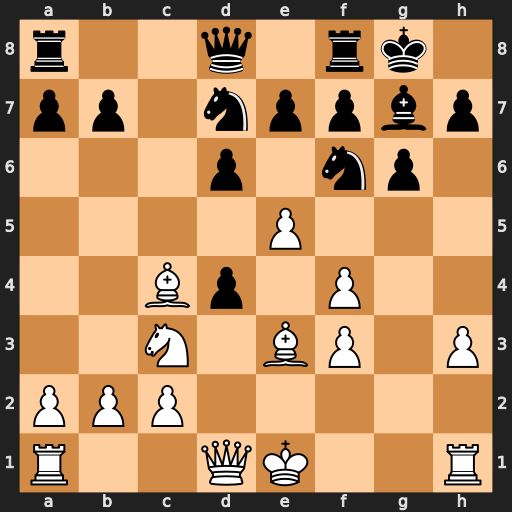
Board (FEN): r2q1rk1/pp1nppbp/3p1np1/4P3/2Bp1P2/2N1BP1P/PPP5/R2QK2R
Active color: w
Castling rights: KQ
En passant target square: -
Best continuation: exf6 Bxf6 Bxd4